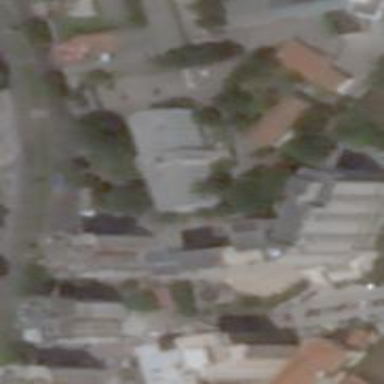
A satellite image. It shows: Dormitory building.